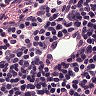
Metastatic tissue present: no